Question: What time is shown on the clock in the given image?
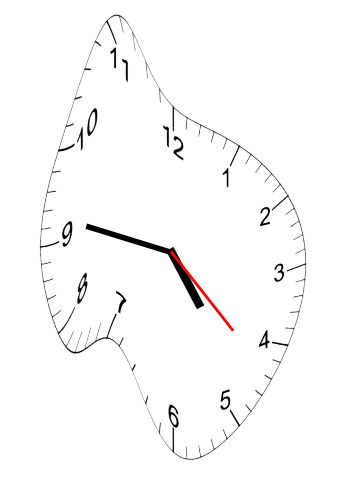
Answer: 04:46:22